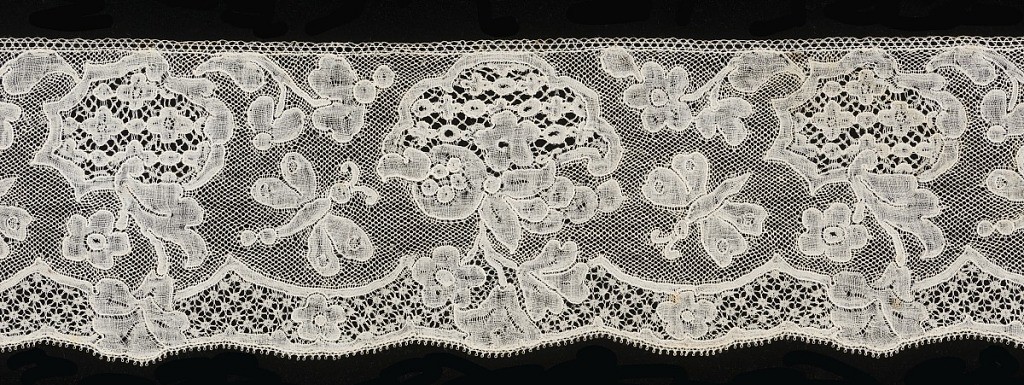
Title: Border
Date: mid-18th century
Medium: linen Technique: bobbin lace (Mechlin style)
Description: Mechlin lace border worked with a design of concave and convex-sided medallions with branching floral sprays alternating with butterflies. Slightly curved edge.